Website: home-depot
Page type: account-selection
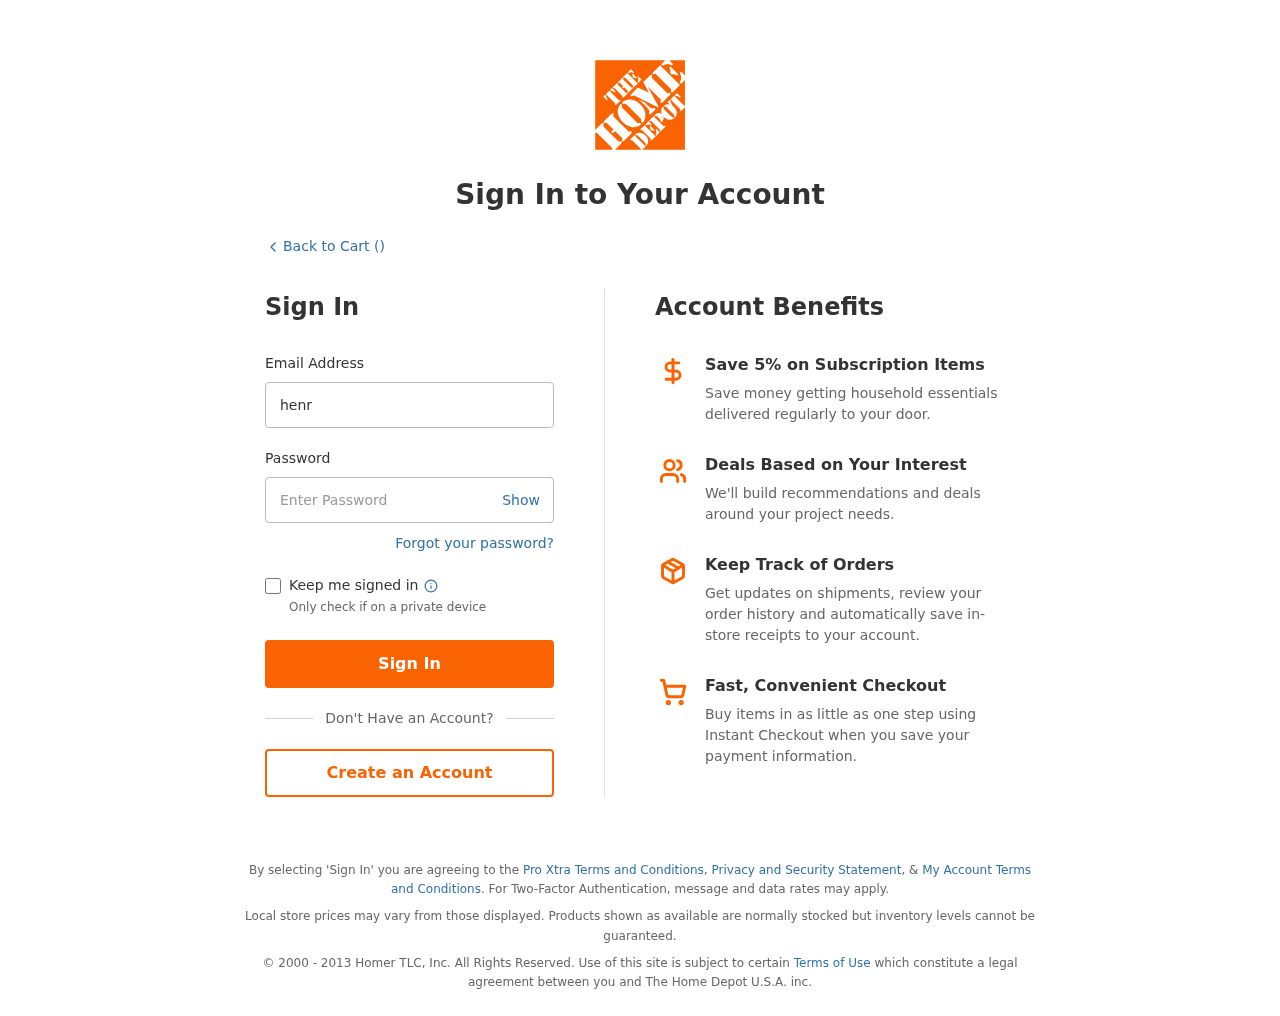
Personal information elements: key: PII_LOGIN_USERNAME
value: henry_ball